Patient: sex F, age 49
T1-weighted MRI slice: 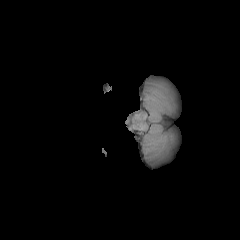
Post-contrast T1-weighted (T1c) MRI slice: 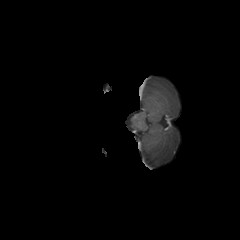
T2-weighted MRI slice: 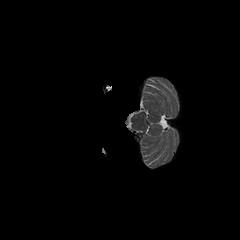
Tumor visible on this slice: no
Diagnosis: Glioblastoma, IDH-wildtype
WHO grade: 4